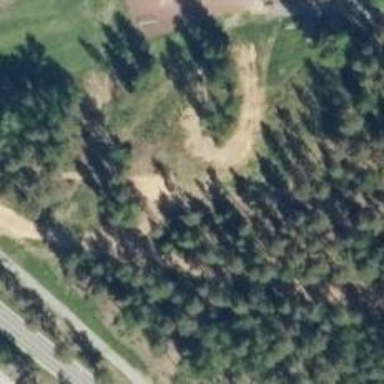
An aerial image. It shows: Nordic skiing track.